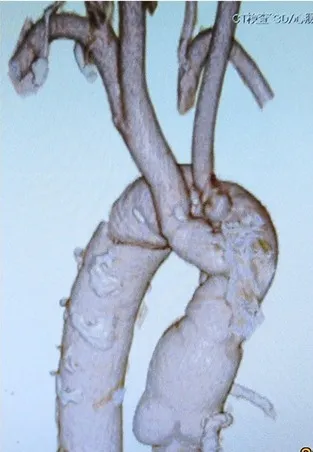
Postoperative 3-dimensional computed tomography image acquired 36 months postoperatively. There are no stenoses, no calcifications, no thrombus formation, and no pseudoaneurysms of the neo-aorta or its branches.
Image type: radiology (ct)